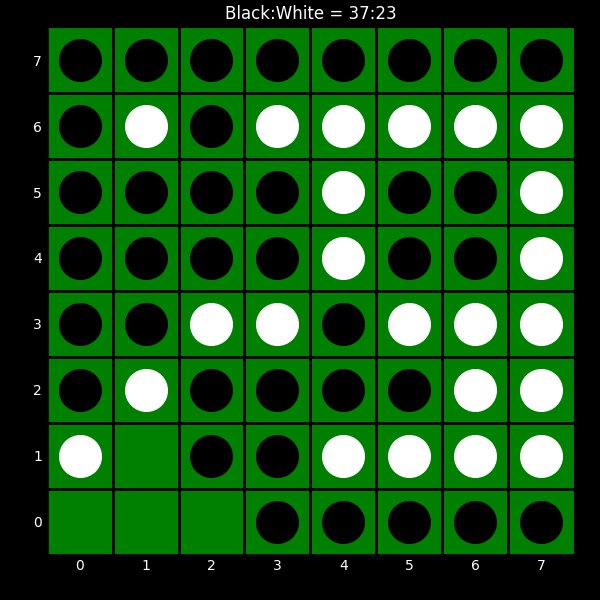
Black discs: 37
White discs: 23